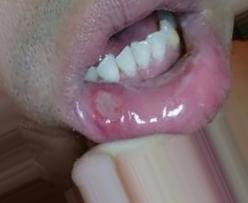
Condition: Mouth Ulcer